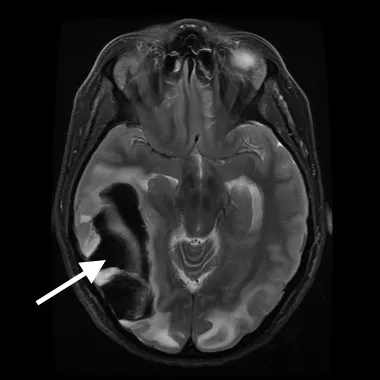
T2 weighted magnetic resonance imaging of Patient 3 on hospital day 4 with massive right-sided temporo-occipital intraparenchymal hemorrhage.
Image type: radiology (mri)